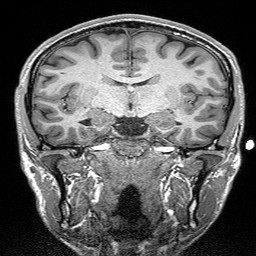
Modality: T1w
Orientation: sagittal
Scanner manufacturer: siemens
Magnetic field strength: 3 T
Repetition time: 2.3 s